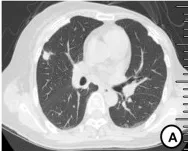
PET-CT scan (November 2017) and histopathological and molecular results after gefitinib therapy resistance. (A,B) Original mass in the upper lobe of the right lung enlarged (1.4 x1.1 cm) with more intense FDG uptake (SUVmax = 11.24).
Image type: radiology (ct)